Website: lowes
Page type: stored-credit-cards
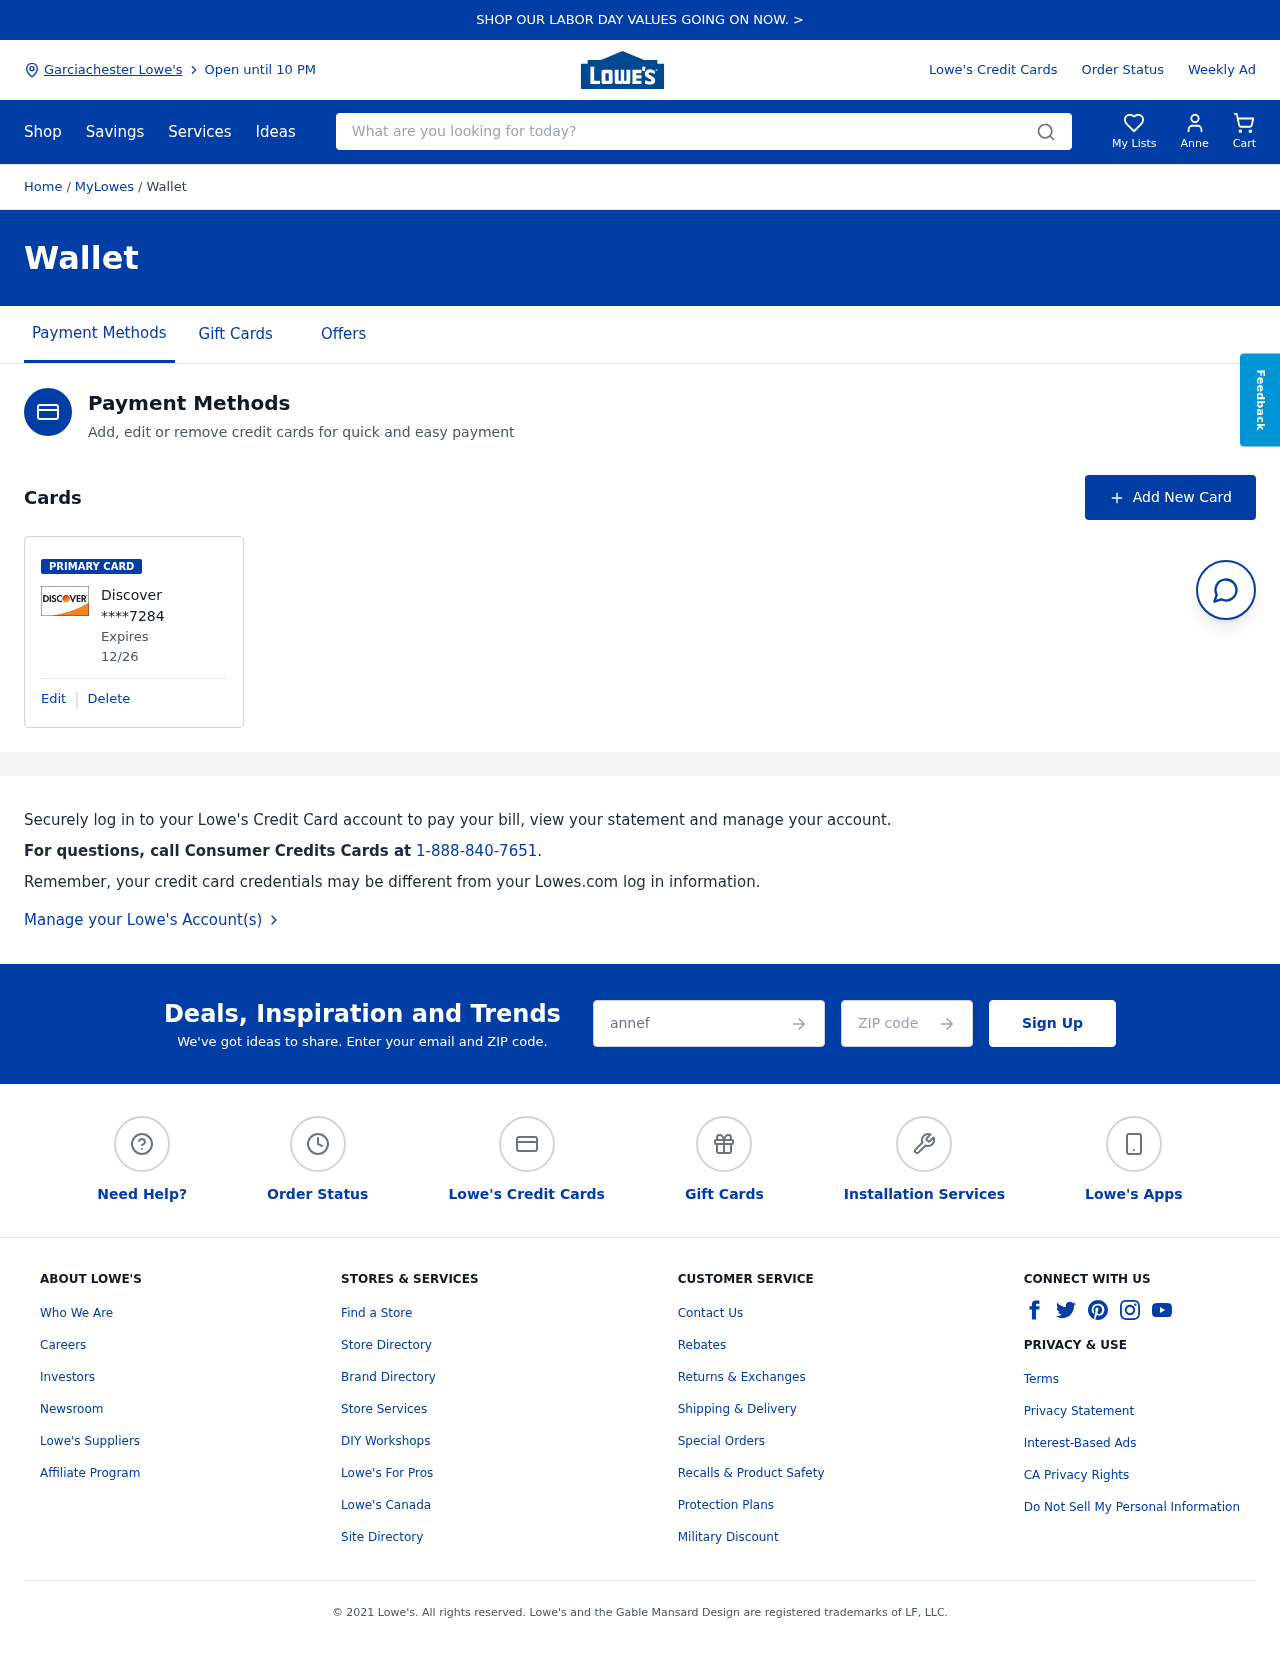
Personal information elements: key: PII_CARD_EXPIRY
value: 12/26
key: PII_CARD_LAST4
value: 7284
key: PII_CARD_TYPE
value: Discover
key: PII_CITY
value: Garciachester Lowe's
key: PII_EMAIL
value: annefisher@hotmail.com
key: PII_FIRSTNAME
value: Anne
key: PII_POSTCODE
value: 83148
Search elements: key: HEADER_SEARCH
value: What are you looking for today?